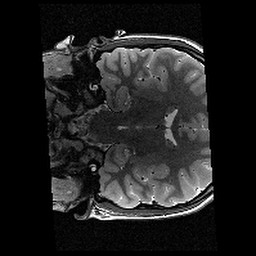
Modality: T2w
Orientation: coronal
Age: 13
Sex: female
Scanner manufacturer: siemens
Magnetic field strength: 3 T
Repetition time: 9.23 s
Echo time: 0.067 s